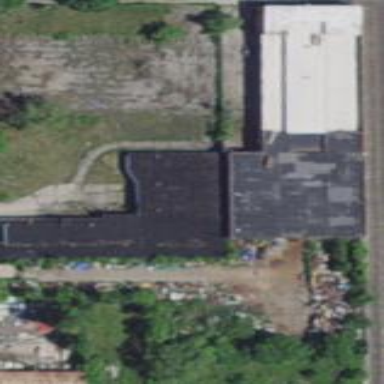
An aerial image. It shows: Industrial building.